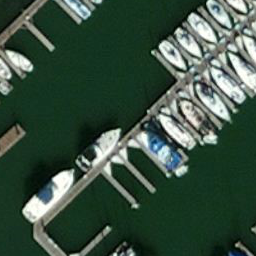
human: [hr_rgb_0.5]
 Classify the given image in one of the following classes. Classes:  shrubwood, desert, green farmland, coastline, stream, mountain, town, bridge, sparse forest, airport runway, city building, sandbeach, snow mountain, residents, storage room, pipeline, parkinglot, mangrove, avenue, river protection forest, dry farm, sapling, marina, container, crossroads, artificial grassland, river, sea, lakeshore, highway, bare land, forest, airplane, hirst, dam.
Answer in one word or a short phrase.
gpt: marina